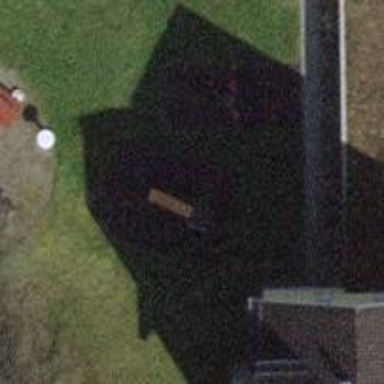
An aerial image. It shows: Playground with slide.